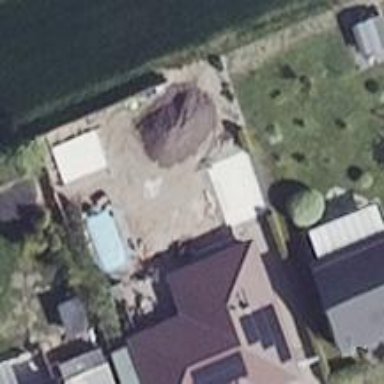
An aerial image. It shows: Simple house.